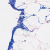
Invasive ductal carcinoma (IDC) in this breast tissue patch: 0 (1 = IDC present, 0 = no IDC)